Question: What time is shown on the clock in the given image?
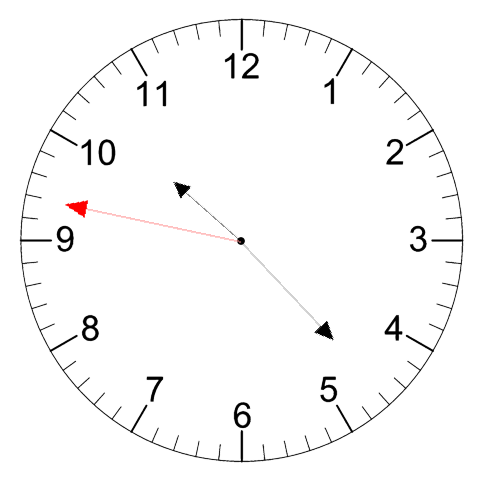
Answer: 10:22:47